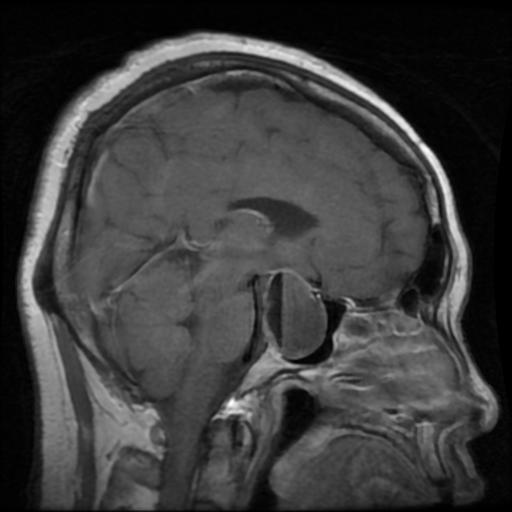
Label: pituitary